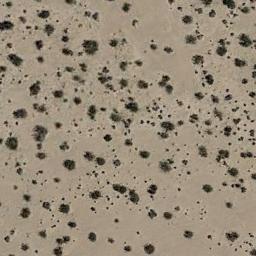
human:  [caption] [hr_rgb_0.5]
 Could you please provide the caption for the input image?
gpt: Chaparral is evenly distributed on the sand .

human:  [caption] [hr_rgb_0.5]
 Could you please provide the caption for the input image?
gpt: There are some bushes make up the chaparral on the white desert .

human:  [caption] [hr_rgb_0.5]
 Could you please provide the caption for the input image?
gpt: Some disconnected chaparrals grow in the desert .

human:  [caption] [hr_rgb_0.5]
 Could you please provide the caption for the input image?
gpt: There are about a hundred trees in this desert .

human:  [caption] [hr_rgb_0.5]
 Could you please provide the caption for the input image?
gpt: The chaparral is scattered and sparse .